Field crop: tomato
Growth stage: 1
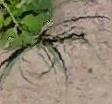
Species: cyperus